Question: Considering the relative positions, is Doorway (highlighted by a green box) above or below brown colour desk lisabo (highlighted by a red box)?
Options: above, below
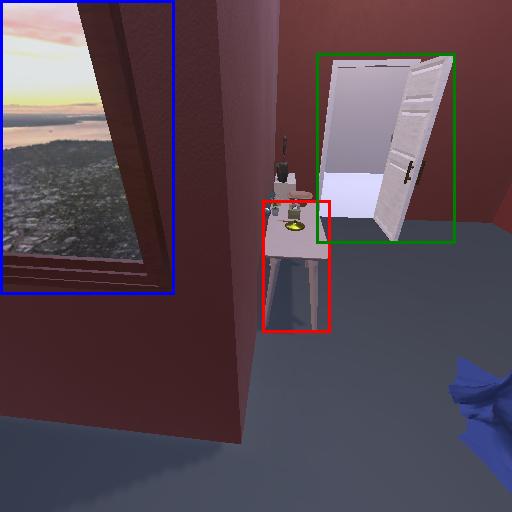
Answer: above